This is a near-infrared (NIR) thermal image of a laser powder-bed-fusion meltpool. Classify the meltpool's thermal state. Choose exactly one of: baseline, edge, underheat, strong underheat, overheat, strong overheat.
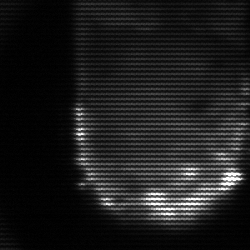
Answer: baseline